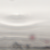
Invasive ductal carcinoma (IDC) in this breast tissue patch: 0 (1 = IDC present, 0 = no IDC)